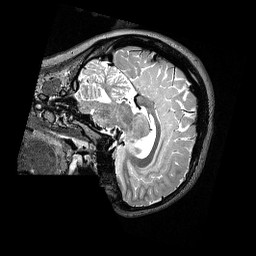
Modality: T2w
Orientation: sagittal
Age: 15
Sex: female
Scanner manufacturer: siemens
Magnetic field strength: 3 T
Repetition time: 3.2 s
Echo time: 0.479 s